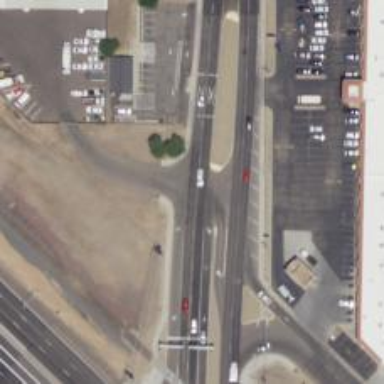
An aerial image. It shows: Secondary link road with asphalt surface.